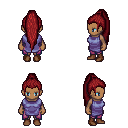
a pixel art fantasy rpg character, female body template, human, dark skin, chain tabard jacket, magenta pants, brunette extra-long topknot hairstyle, brown shoes, four views (front, back, left, right), 2x2 character sprite sheet, small pixel art, hard edges, no anti-aliasing